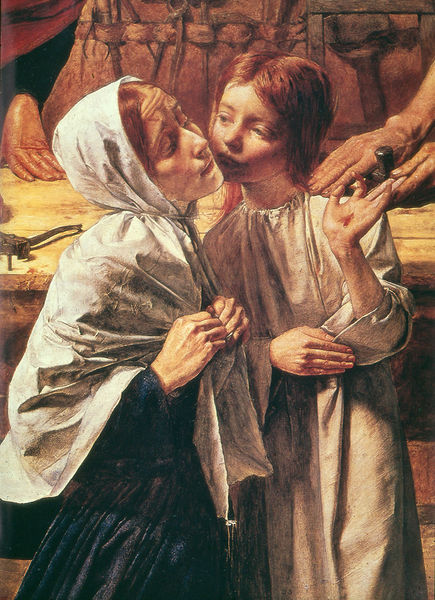
Titel: Christus im Hause seiner Eltern
Künstler: John Everett Millais
Institution: London, Tate Gallery
Schlagwörter: blau, gemälde, weiß, mädchen, ausschnitt, braun, frau, hintergrund, kleid, tisch, rot, tuch, malerei, hemd, porträt, kind, mutter, kuss, zwei, kopftuch, detail, realistisch, werkzeug, heilige familie